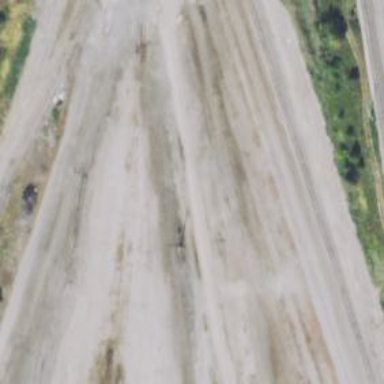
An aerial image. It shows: Abandoned railway yard.